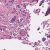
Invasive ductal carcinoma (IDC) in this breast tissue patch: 1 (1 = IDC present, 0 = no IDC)